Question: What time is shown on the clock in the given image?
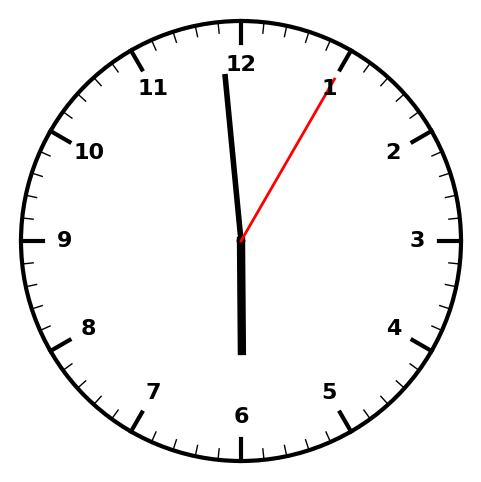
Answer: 05:59:05